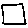
Label: square